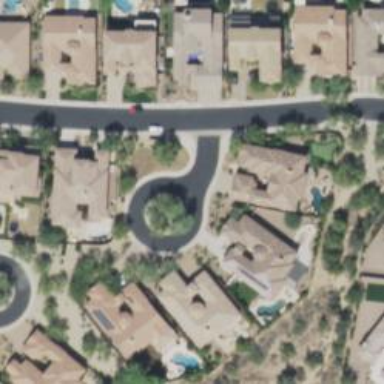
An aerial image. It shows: Smooth asphalt road in residential area.